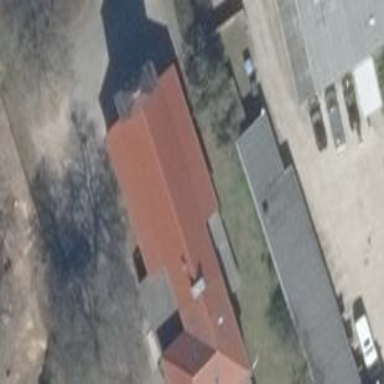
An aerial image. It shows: Church which is place of worship.